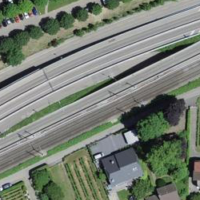
EUNIS habitat code: 24
Species observed at this site:
Aesculus hippocastanum